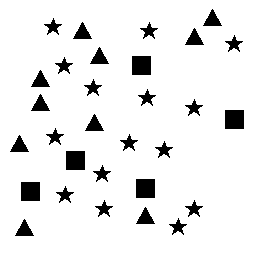
Squares: 5
Triangles: 10
Stars: 15
Total shapes: 30